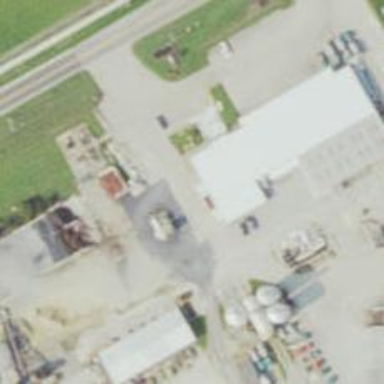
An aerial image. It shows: Weighbridge facility.